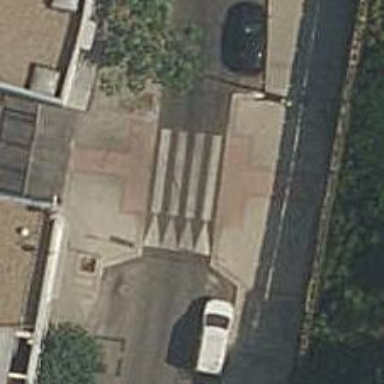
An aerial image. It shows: Marked crossing with traffic-calming table.